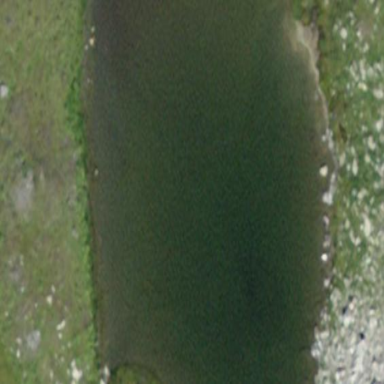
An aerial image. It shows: Lake with natural water.